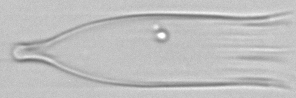
Label: Favella